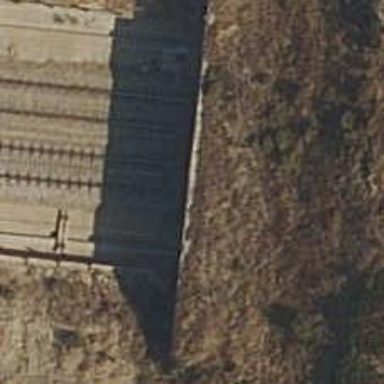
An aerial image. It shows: Railway tunnel with overhead electrified contact lines.